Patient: sex M, age 80
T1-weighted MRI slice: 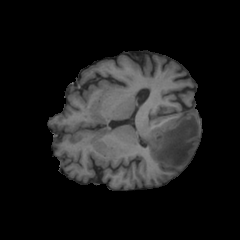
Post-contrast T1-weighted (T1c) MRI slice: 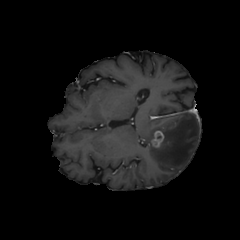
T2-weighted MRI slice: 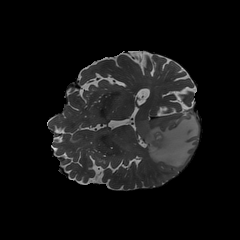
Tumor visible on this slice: yes
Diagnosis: Glioblastoma, IDH-wildtype
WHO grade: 4